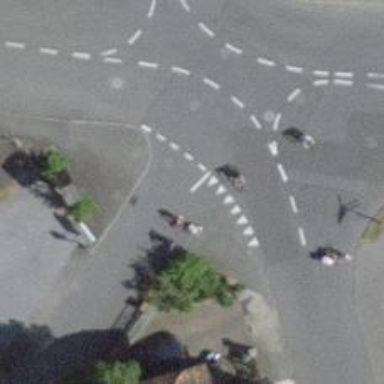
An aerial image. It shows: Unmarked road crossing.